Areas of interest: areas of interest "Qingfeng Apparel First City"
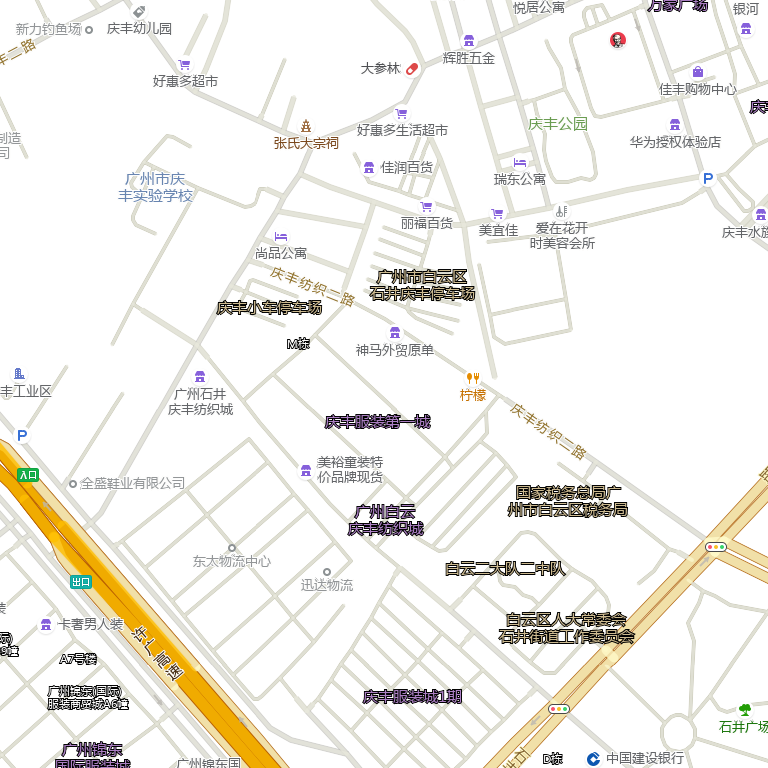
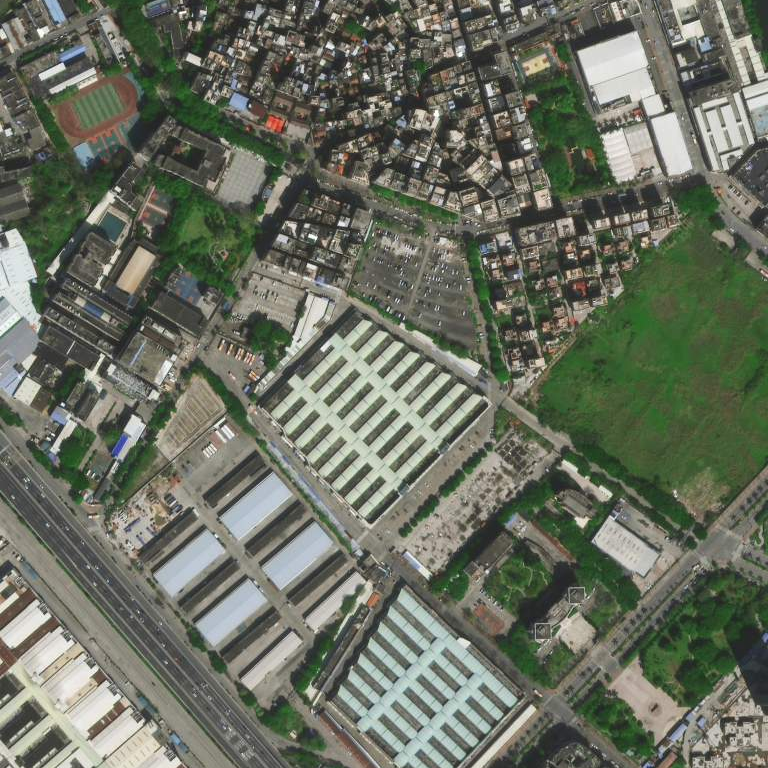